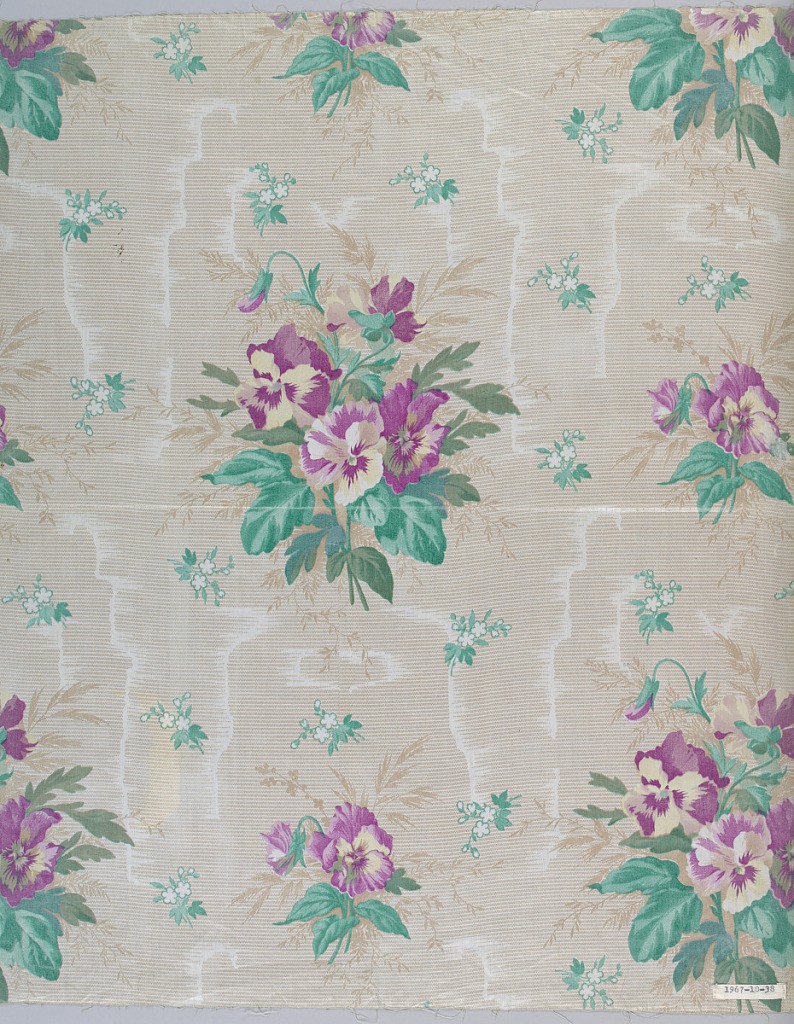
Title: Textile
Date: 1851–63
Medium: cotton Technique: printed by engraved roller and block printed; glazed
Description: Ground decorated, by molette, in deep cream minute horizontal lines with areas of white moire effect. Pattern of natural size pansy clusters in reddish mauve and white printed over the ground, and small flower clusters in green-glazed.